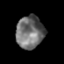
Tissue: prostate
Cell type: T cells
Senescence score: 0.3596
Nuclear area (px): 886
Mean DAPI intensity: 110.494